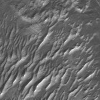
Atmospheric dust classification: not_dusty